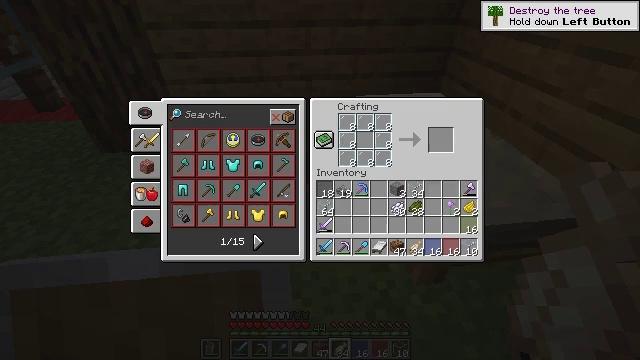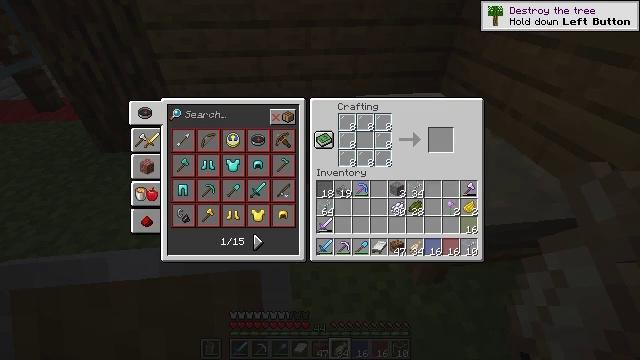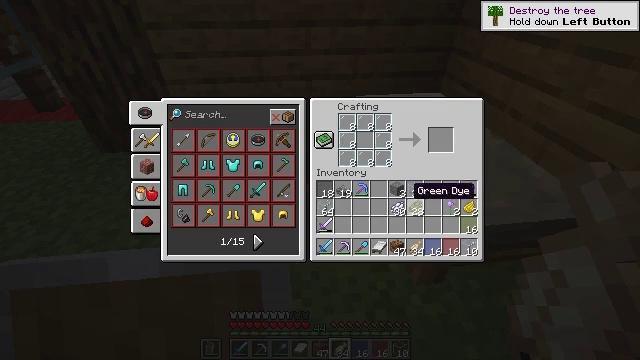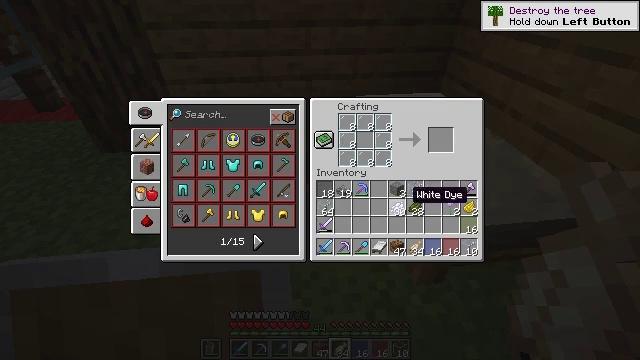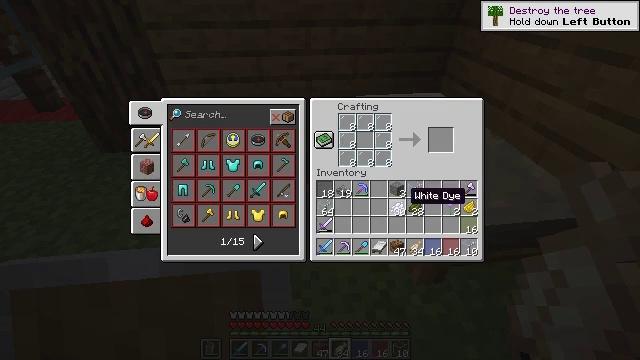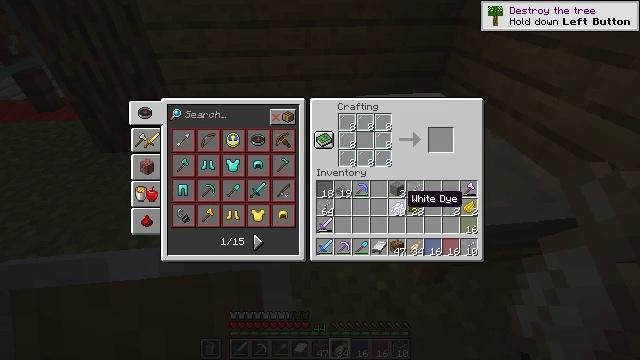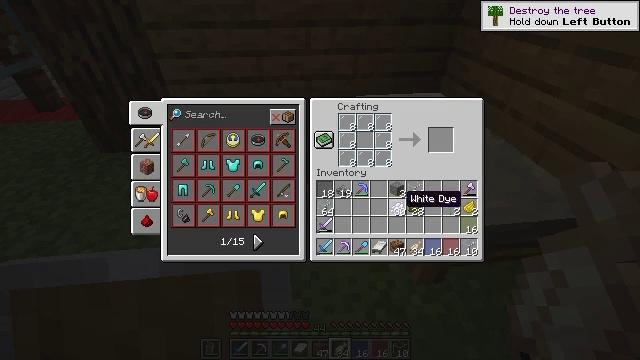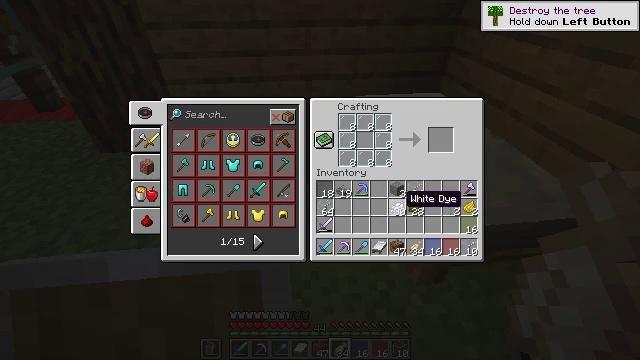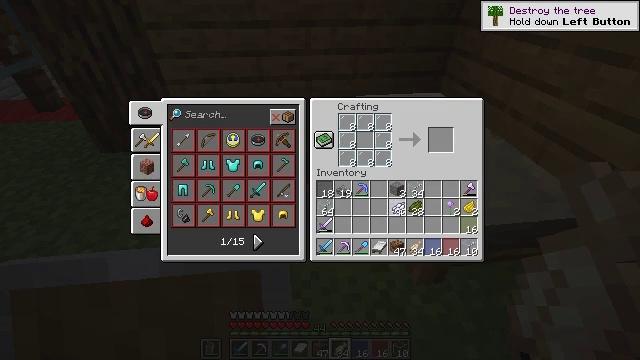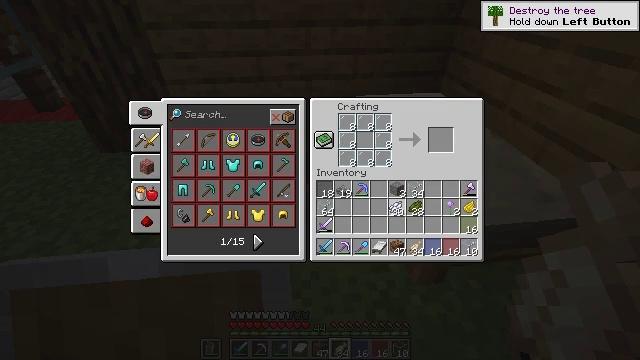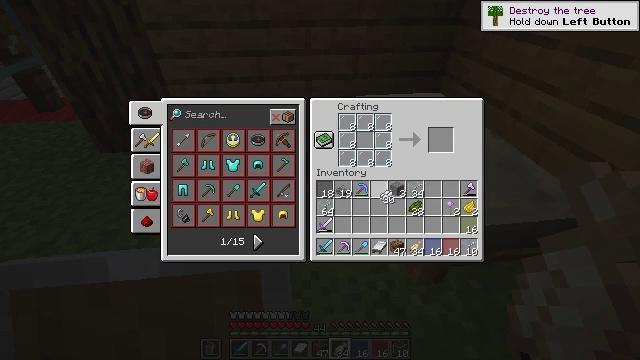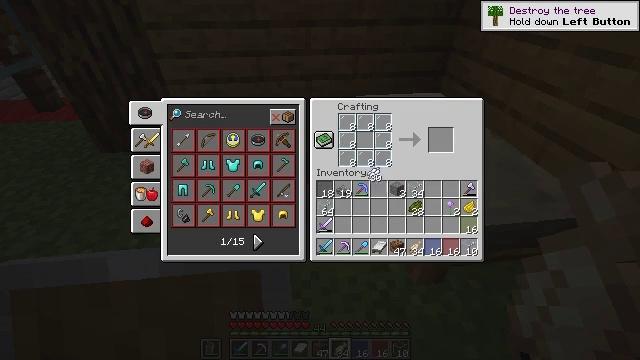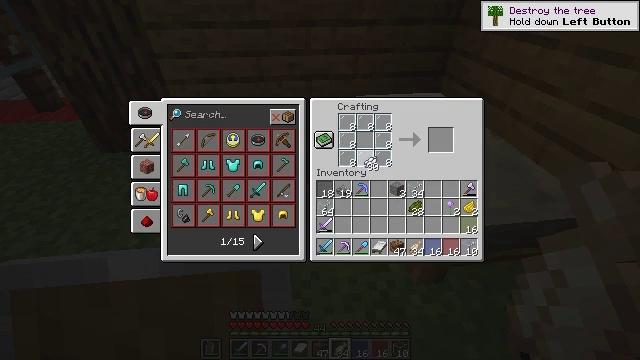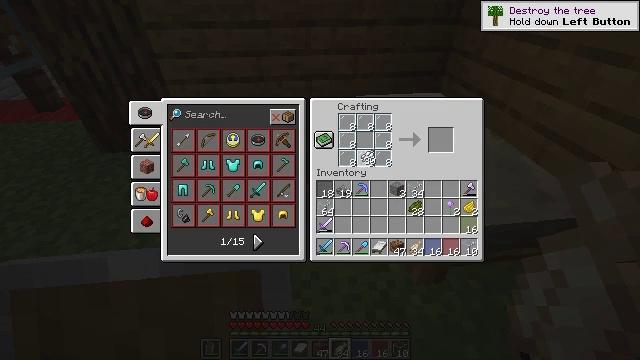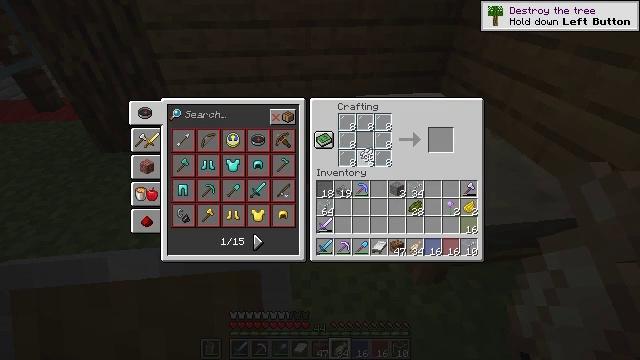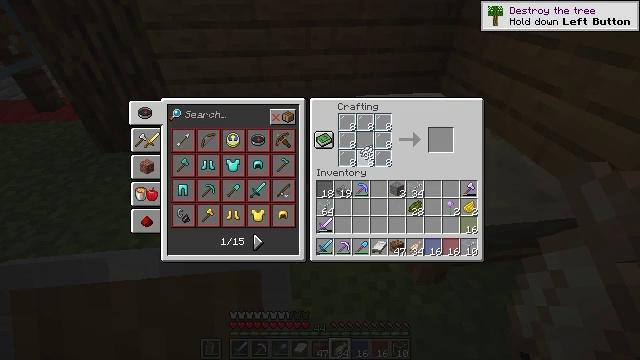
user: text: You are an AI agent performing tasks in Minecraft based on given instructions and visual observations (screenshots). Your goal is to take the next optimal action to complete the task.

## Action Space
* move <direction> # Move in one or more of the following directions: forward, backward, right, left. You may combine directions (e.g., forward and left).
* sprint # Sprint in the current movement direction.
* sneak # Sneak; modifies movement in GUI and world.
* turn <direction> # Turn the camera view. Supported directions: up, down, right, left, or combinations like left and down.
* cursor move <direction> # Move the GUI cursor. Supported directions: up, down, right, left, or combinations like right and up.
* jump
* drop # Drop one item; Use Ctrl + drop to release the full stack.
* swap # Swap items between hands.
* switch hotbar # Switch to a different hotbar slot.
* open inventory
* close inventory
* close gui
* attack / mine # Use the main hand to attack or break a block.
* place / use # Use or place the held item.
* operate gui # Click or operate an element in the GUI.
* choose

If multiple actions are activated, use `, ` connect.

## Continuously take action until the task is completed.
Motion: motion action
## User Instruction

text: Take white stained glass to craft white stained glass pane.
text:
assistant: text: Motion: sneak, cursor move left and down, open gui
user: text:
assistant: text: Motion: sneak, cursor move left and down
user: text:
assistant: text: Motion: no_op
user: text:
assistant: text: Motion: no_op
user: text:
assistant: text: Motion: no_op
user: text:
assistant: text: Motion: no_op
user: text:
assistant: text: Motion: no_op
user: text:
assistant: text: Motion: operate gui
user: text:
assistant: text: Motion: operate gui
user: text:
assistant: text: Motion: cursor move left and up
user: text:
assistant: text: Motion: cursor move left and up
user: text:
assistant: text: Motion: cursor move up
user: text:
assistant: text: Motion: no_op
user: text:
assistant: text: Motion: no_op
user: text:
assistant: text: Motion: no_op
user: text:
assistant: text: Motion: no_op
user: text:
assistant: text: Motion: no_op
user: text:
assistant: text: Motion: no_op
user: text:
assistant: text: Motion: no_op
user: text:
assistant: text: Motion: choose
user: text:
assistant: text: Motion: choose
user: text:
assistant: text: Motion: choose
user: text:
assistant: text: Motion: no_op
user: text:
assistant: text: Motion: no_op
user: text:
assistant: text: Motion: no_op
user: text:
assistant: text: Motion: no_op
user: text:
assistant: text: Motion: no_op
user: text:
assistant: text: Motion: no_op
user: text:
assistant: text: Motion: choose
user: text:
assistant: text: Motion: choose